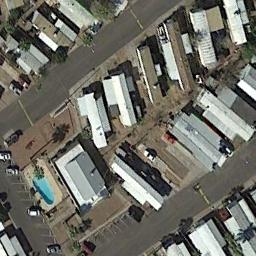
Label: mobile_home_park